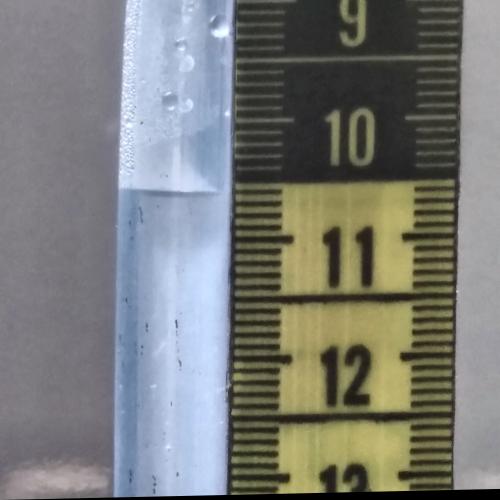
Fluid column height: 10.6 cm